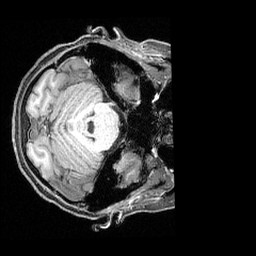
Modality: T1w
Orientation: axial
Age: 24
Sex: female
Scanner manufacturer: siemens
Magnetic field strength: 3 T
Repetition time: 2.3 s
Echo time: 0.00324 s